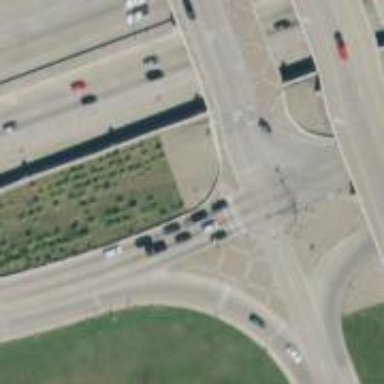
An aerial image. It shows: There is secondary road bridge with frontage road.